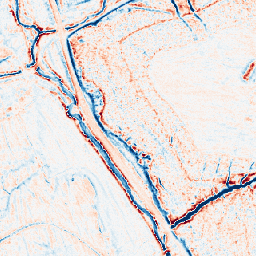
Category: edge_preserving
Decomposition family: anisotropic_diffusion
Decomposition parameters: iterations: 10
kappa: 30
gamma: 0.2
Upsampling method: nearest
Upsampling parameters: scale: 4
Upsampling scale: 4